Question: I send a request server-side by $resource which is inside my factory.
In the return object there many information, but I'd like to have access to the authorization in the headers.
I tried to print the returning object by console.log() but I dont see any headers and authorization in console. What should I do?
'''
controllers.controller('ProfileSettingCtrl', function ($scope,User) {
User.get({id: 'me'}, function(res) {
console.log(res);
$scope.profile = res;
})
'''

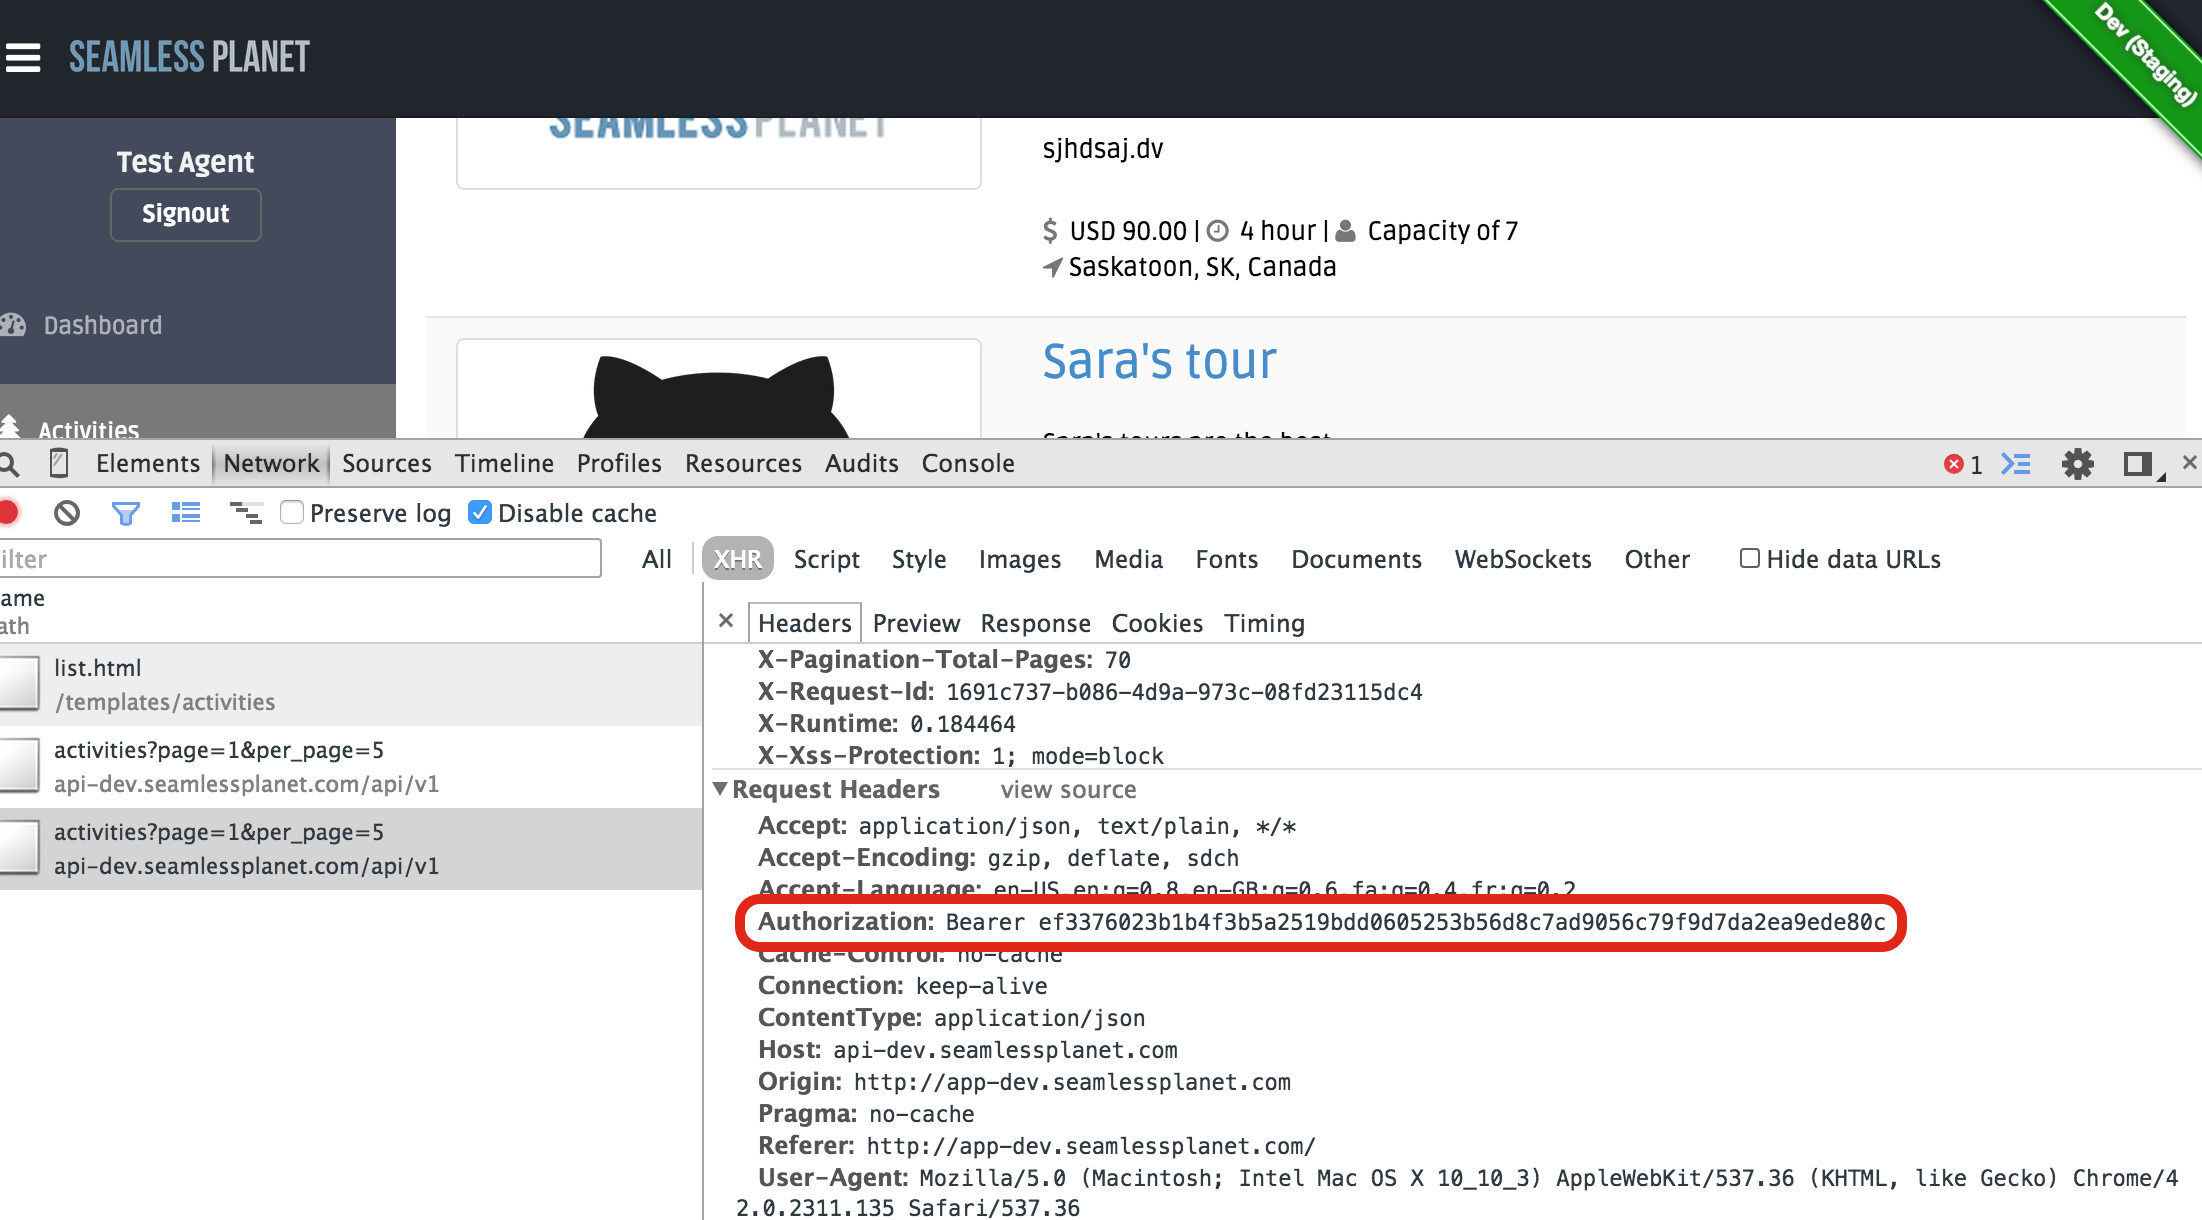
Answer: <URL>
> Success callback is called with (value, responseHeaders) arguments.
Seems like you can just get the headers with 'function (res, headers) { console.log(headers); }'